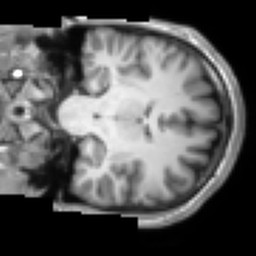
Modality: T1w
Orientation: coronal